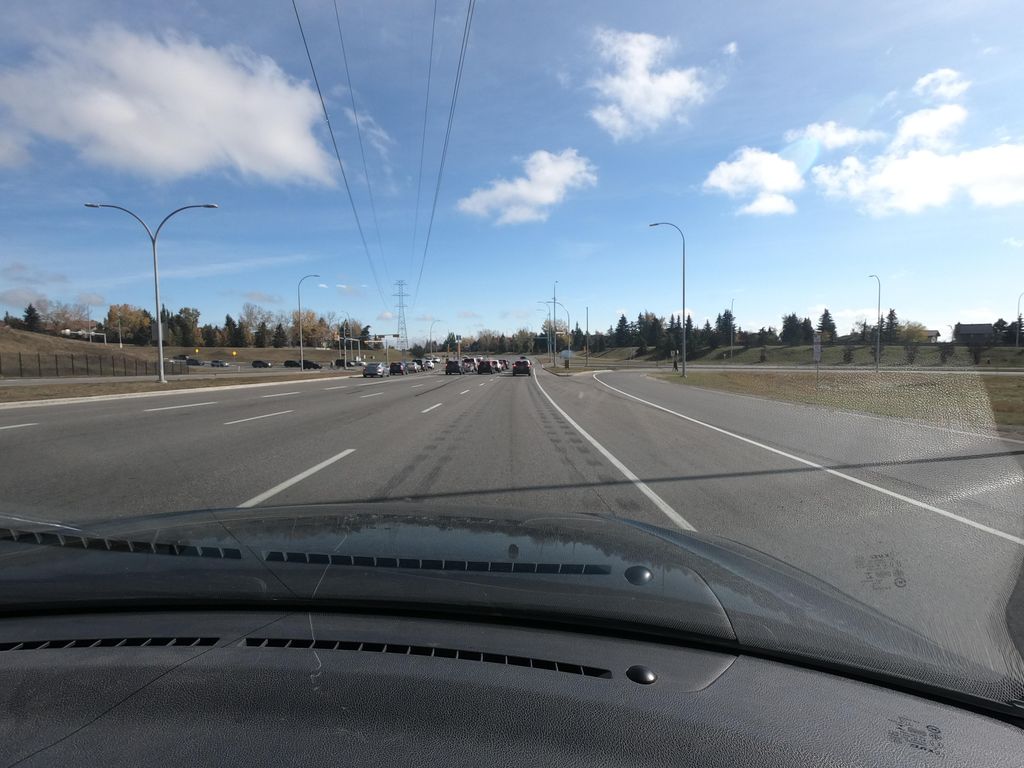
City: calgary